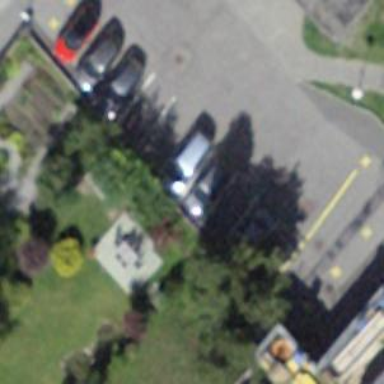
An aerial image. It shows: Street-side parking area.